Question: Count the number of objects in the diagram.
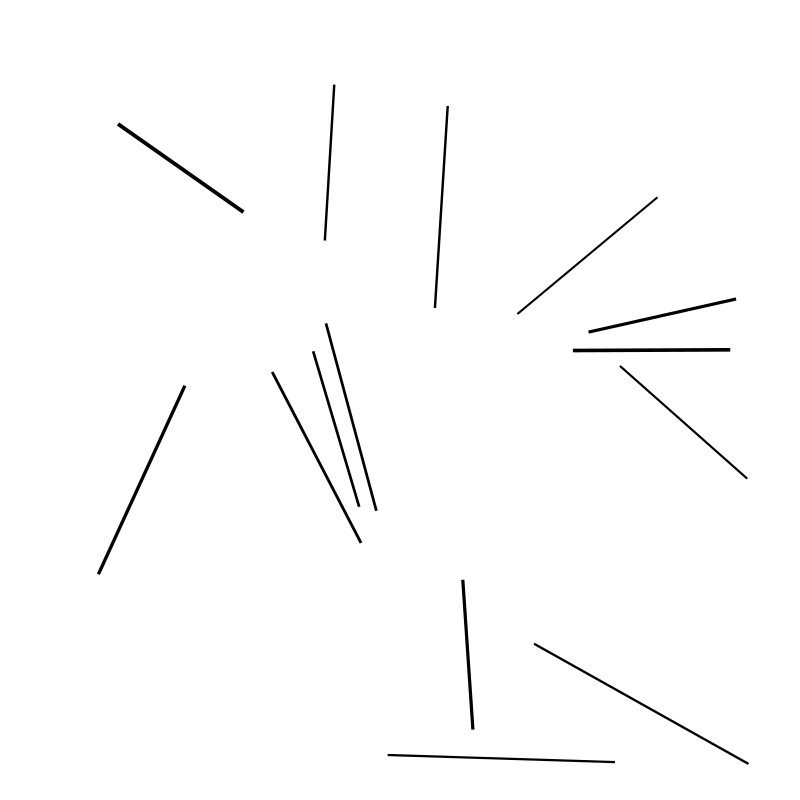
Answer: 14